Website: apple
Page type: order-returns
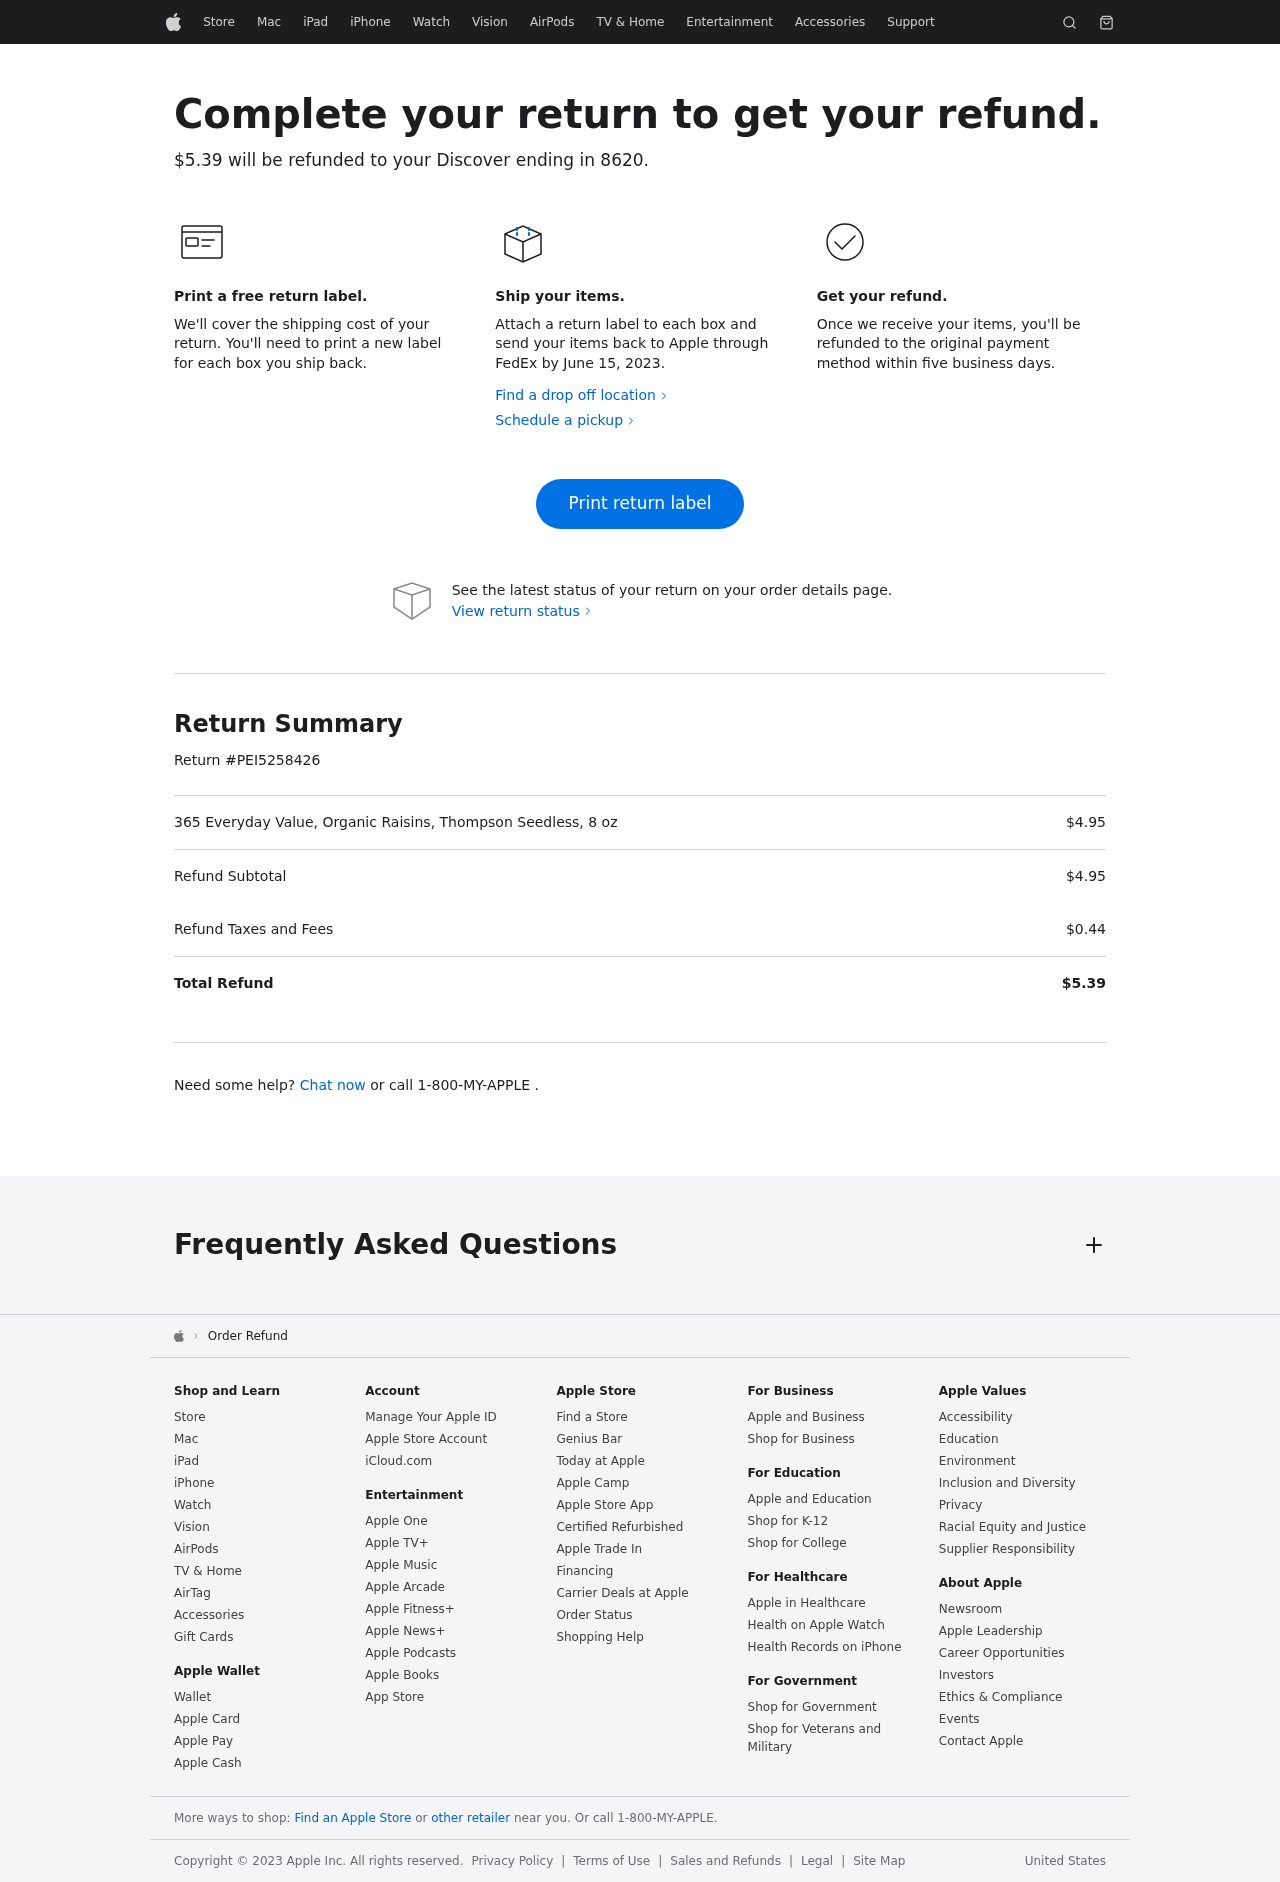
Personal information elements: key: PII_CARD_LAST4
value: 8620
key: PII_CARD_TYPE
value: Discover
Product elements: key: PRODUCT1_NAME
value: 365 Everyday Value, Organic Raisins, Thompson Seedless, 8 oz
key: PRODUCT1_PRICE
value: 4.95
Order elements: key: ORDER_TOTAL
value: $5.39
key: ORDER_RETURN_BY_DATE
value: June 15, 2023
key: ORDER_RETURN_ID
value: PEI5258426
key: ORDER_SUBTOTAL
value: $4.95
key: ORDER_TAX
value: $0.44